Question: I have been able to remove the top bar and show only the tabs using this code
'''
final ActionBar ab = getSupportActionBar();
ab.setNavigationMode(ActionBar.NAVIGATION_MODE_TABS);
ab.setDisplayHomeAsUpEnabled(false);
ab.setDisplayUseLogoEnabled(false);
ab.setDisplayShowTitleEnabled(false);
ab.setDisplayOptions(0);
'''
And I create menu with this
'''
@Override
public boolean onCreateOptionsMenu(Menu menu) {
// Inflate the menu; this adds items to the action bar if it is present.
getSupportMenuInflater().inflate(R.menu.menu_main, menu);
return super.onCreateOptionsMenu(menu);
}
'''
I also have added this in the relevant activity of AndroidManifest.xml
'''
android:uiOptions="splitActionBarWhenNarrow"
'''
But both menu and the tab list come on different lines at the top. Is there a way to bring them in single row ? Or take down the menu at the bottom ?
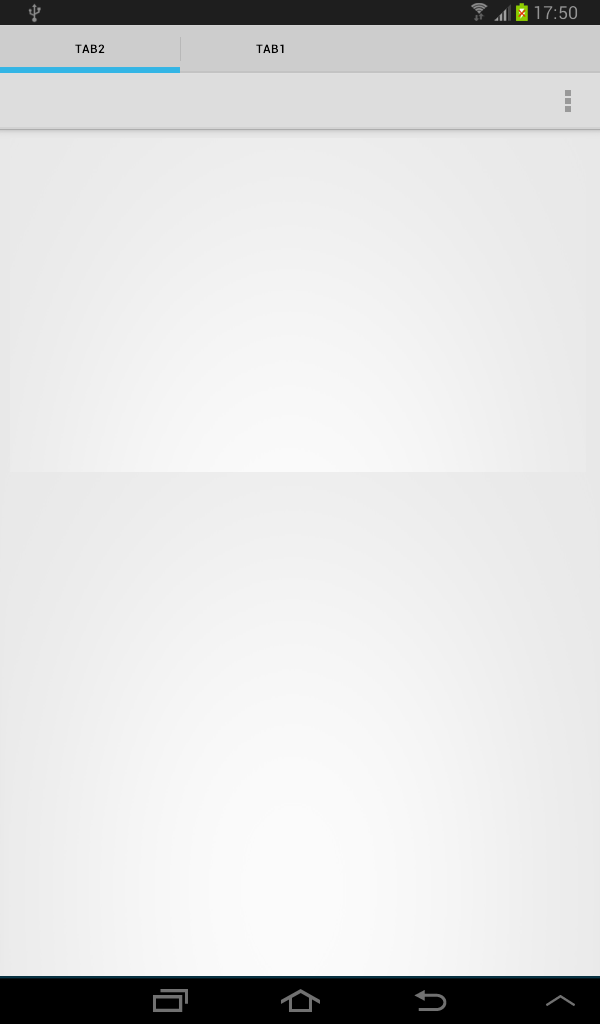
Answer: According to this <URL> the Action bar will not split for devices having a available width of 480dp and more. And I was trying this on a tablet. On a smaller phone it was showing as expected.